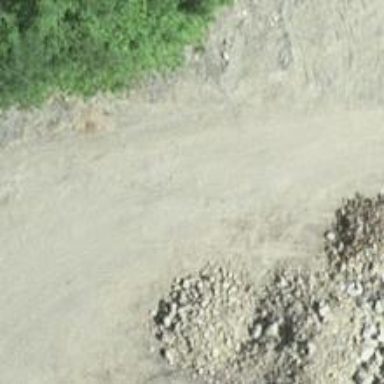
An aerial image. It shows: Gravel track with grade 2 quality.